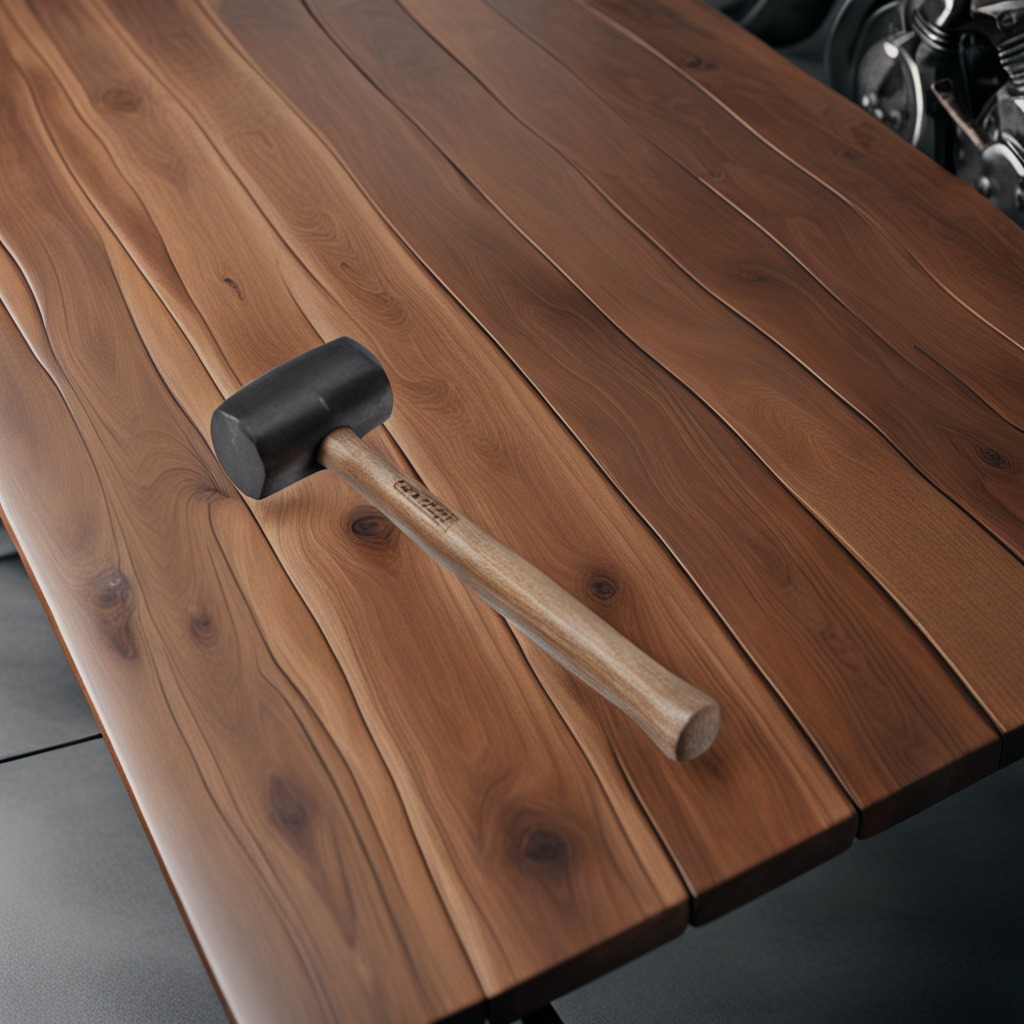
A hammer is lying on the oil-spilled wooden table in a vintage motorcycle garage.